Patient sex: M
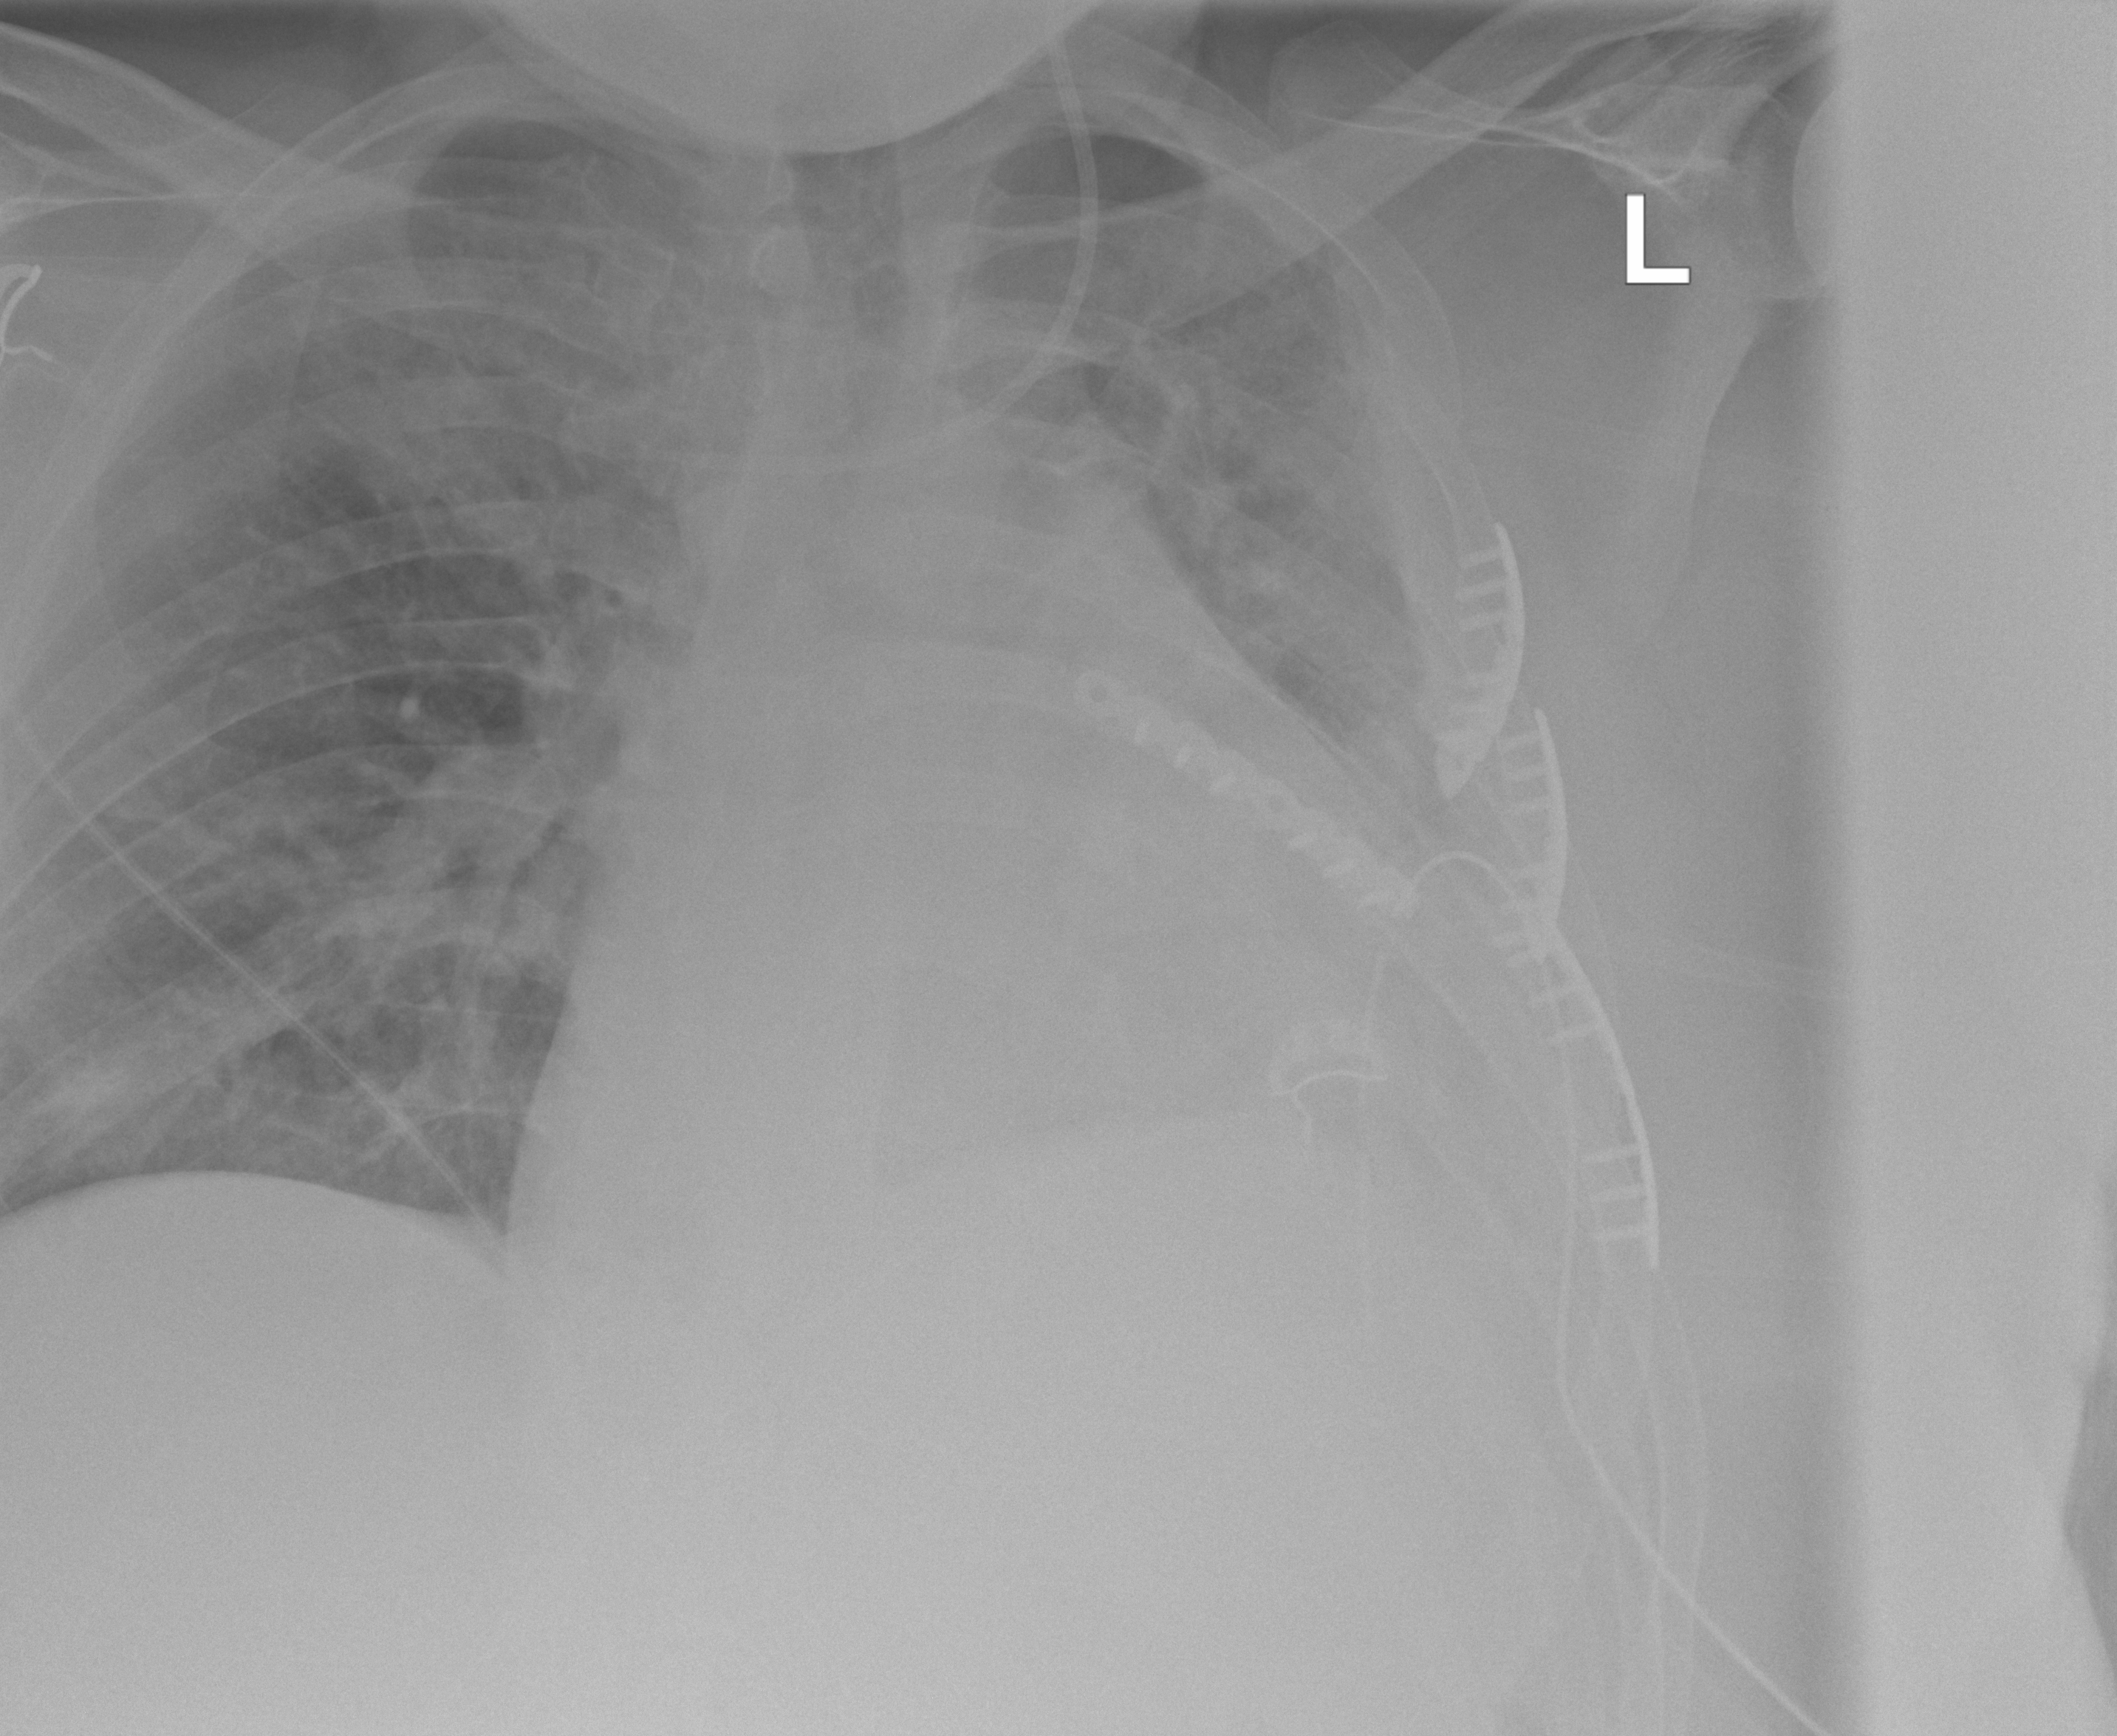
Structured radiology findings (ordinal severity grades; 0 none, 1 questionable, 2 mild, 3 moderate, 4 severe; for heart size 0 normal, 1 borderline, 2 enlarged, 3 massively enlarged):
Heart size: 2
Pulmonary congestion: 2
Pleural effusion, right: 0
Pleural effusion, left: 2
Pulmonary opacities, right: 2
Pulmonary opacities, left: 3
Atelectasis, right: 0
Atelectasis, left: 2